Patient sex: M
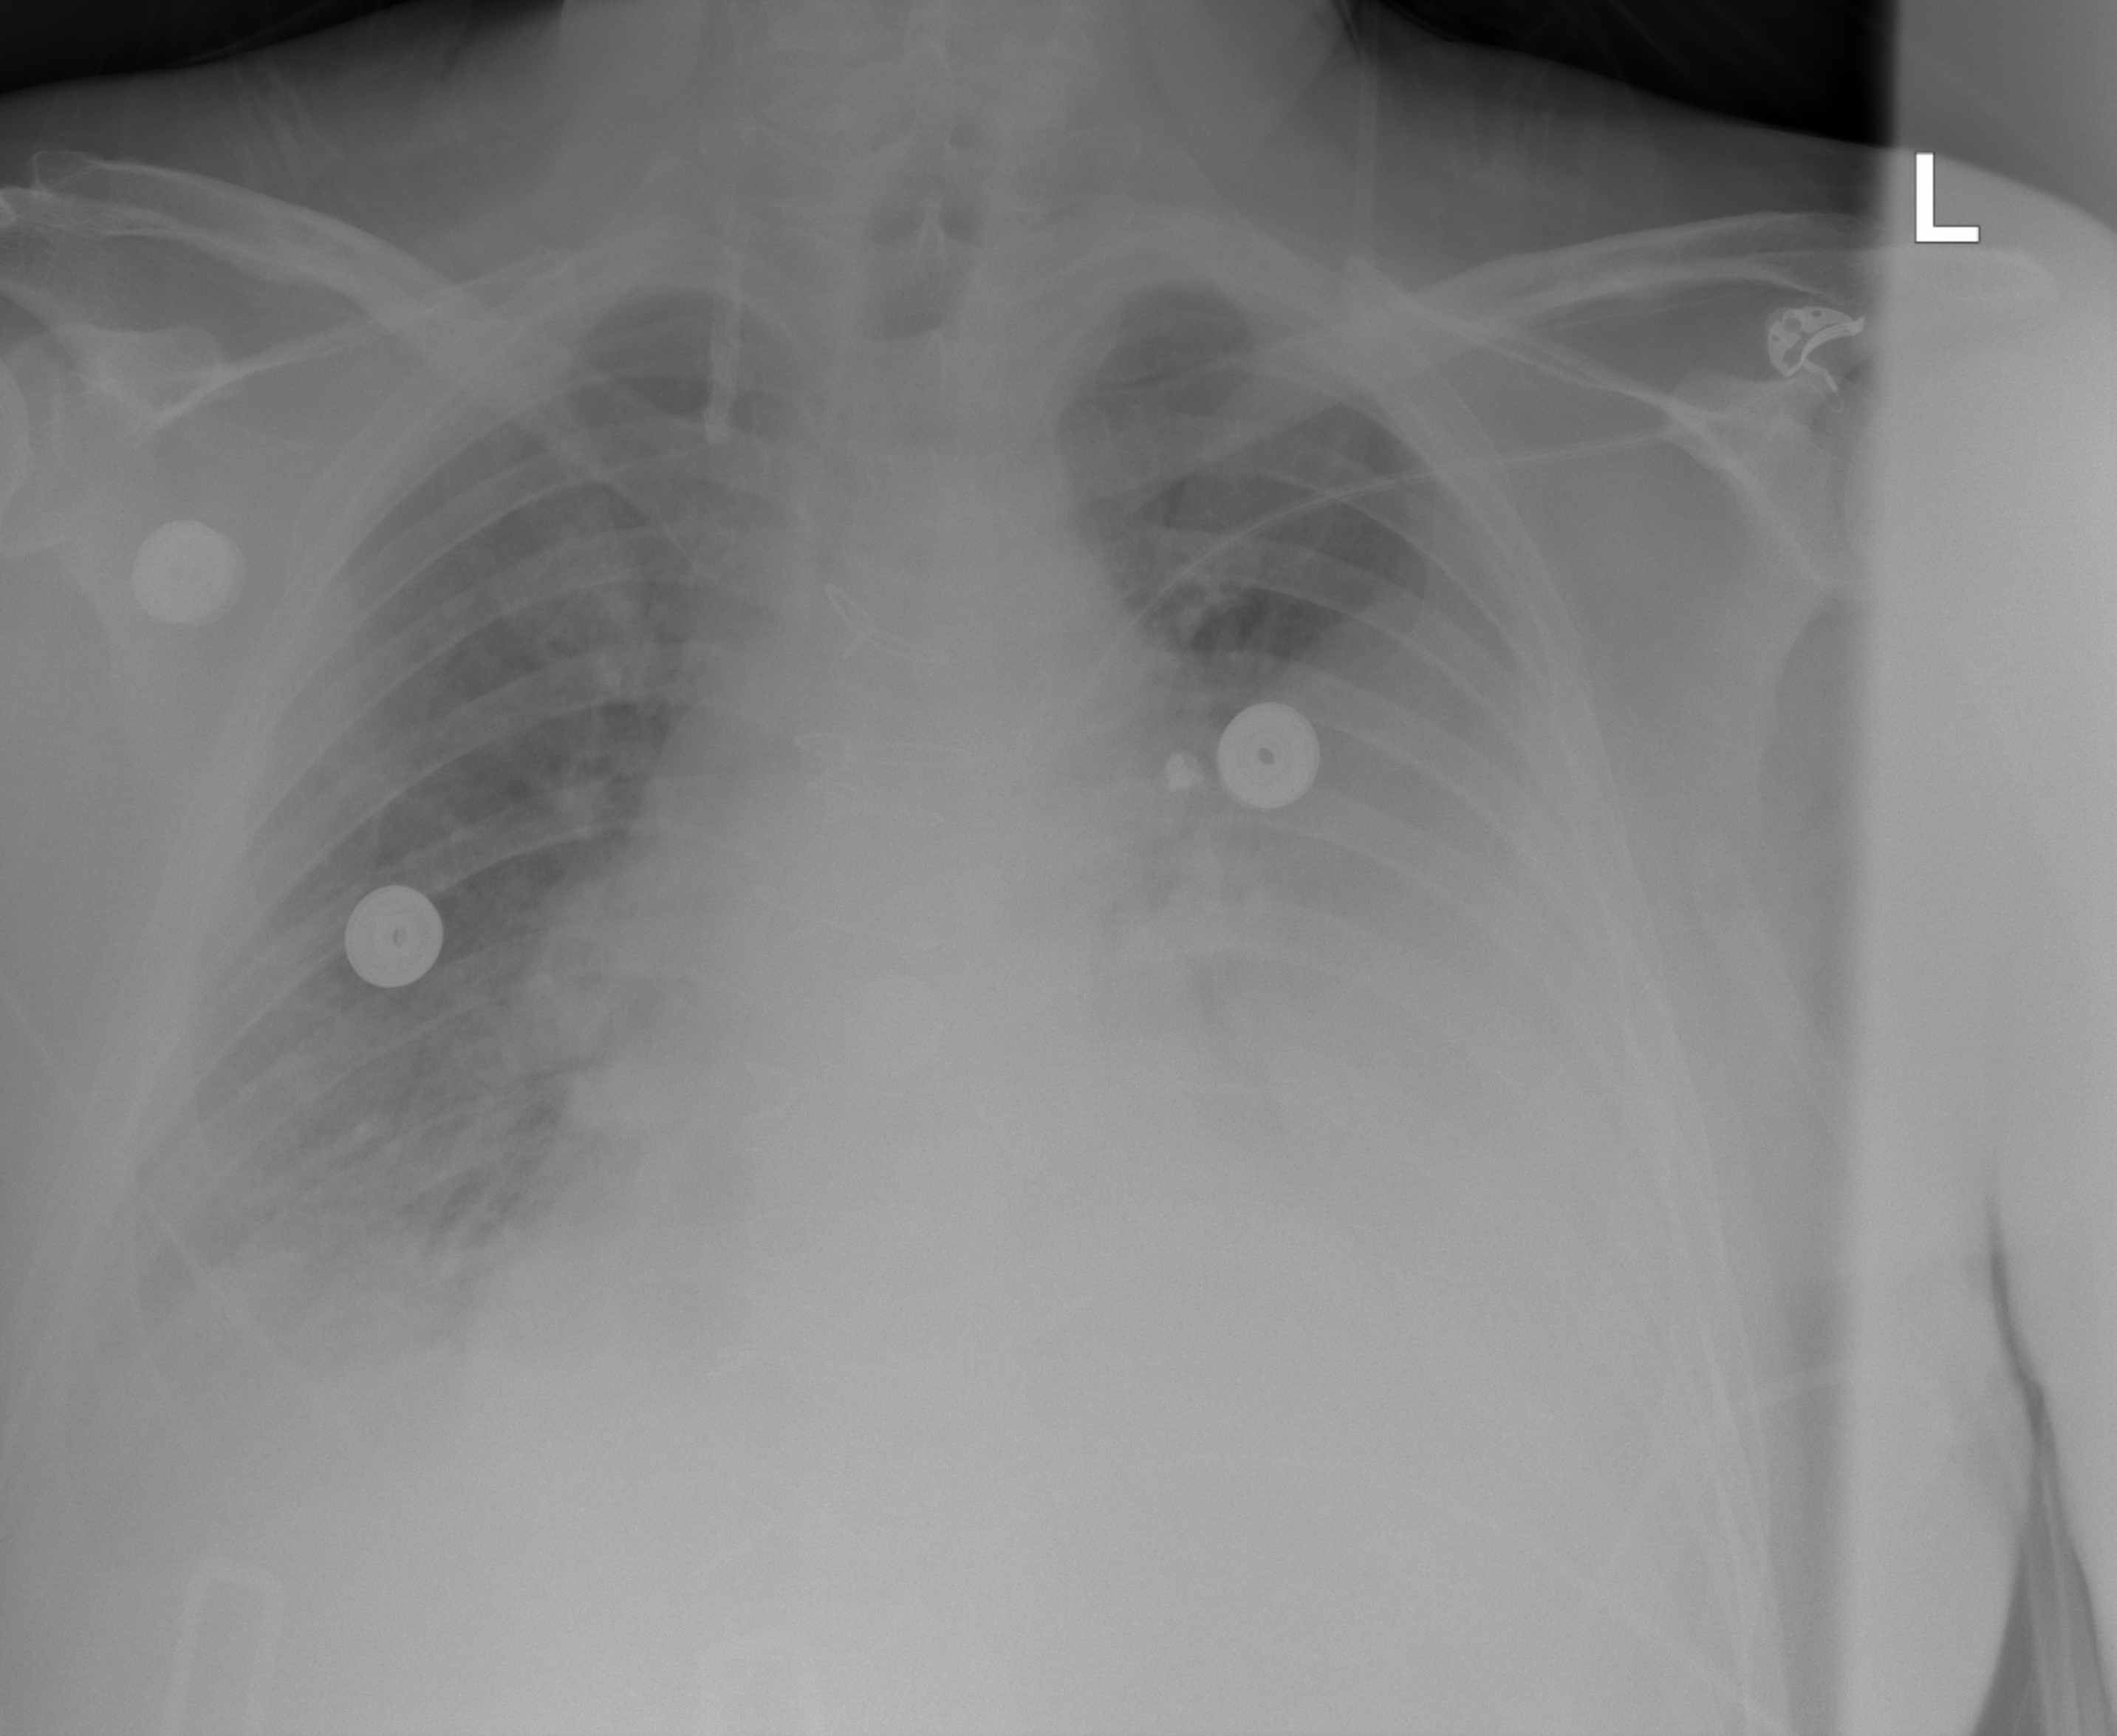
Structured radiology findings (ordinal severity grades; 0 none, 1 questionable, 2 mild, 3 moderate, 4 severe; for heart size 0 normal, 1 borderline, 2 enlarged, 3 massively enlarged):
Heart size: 2
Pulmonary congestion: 2
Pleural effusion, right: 2
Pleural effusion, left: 3
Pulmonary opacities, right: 2
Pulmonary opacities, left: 1
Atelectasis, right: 2
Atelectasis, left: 3